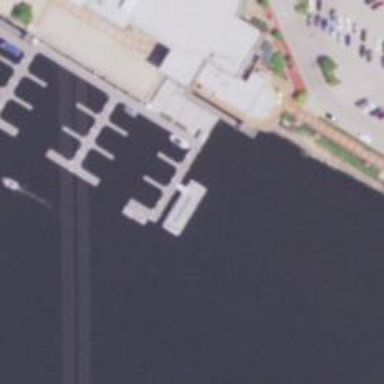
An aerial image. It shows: Man-made pier.